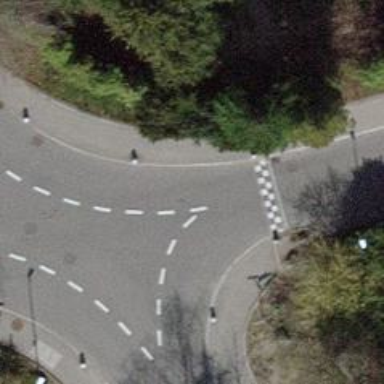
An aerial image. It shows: Unmarked road crossing.